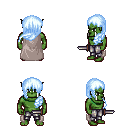
a pixel art fantasy rpg character, male body template, orc, green skin, gray cape, metal pants, white cyan left-swept hairstyle, dagger, four views (front, back, left, right), 2x2 character sprite sheet, small pixel art, hard edges, no anti-aliasing